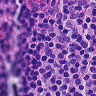
Metastatic tissue present: no